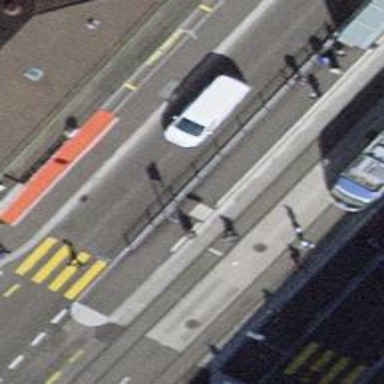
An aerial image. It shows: Tram stop with stop position for public transport.